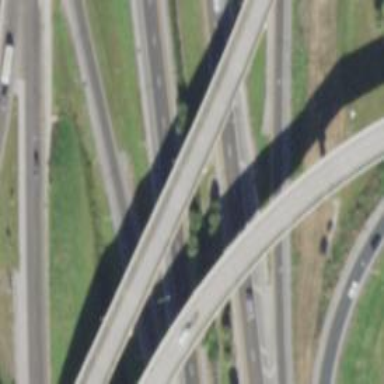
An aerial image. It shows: Motorway link bridge.